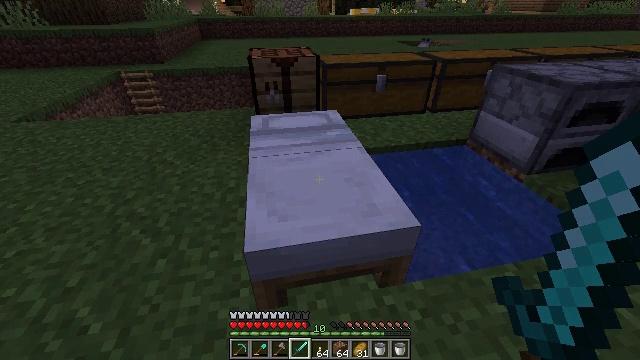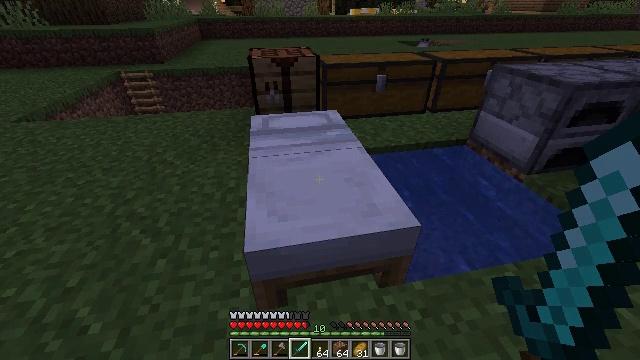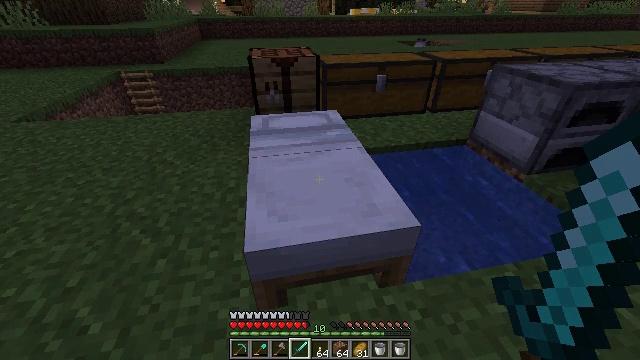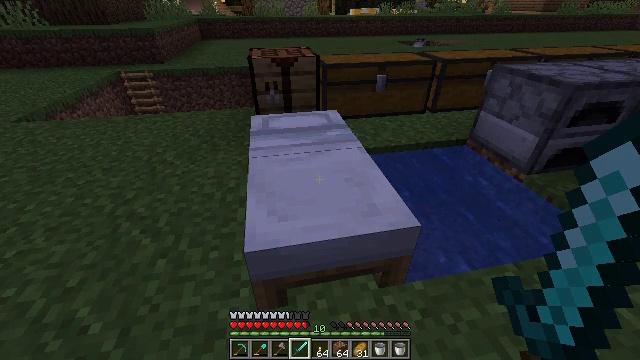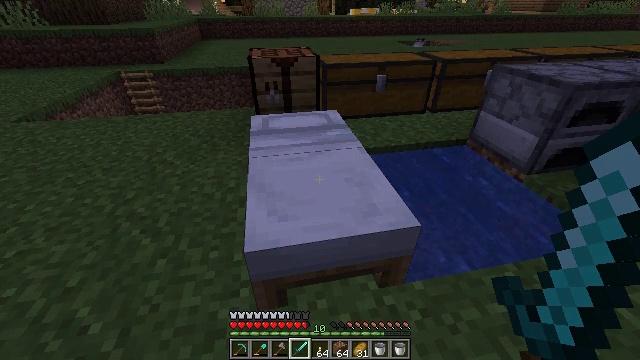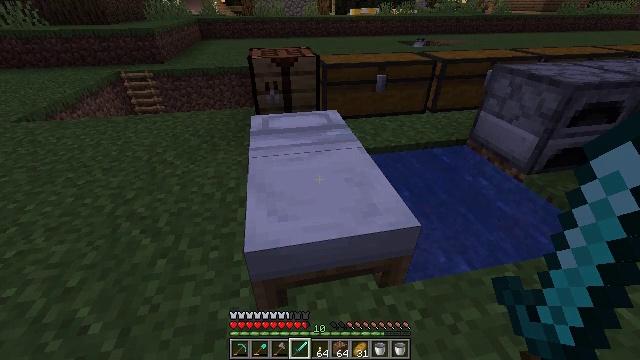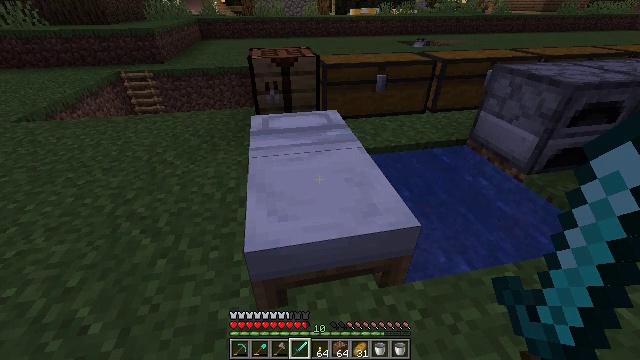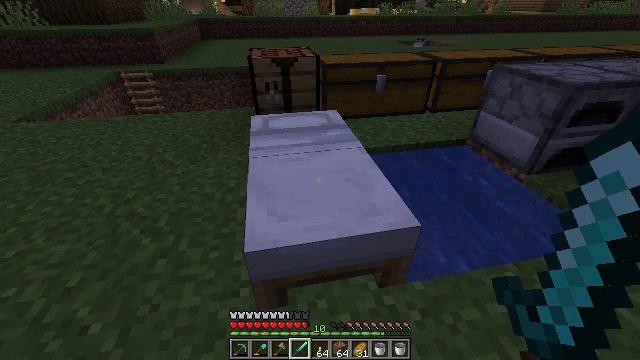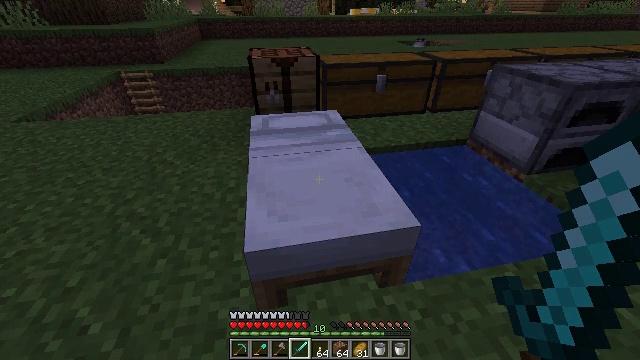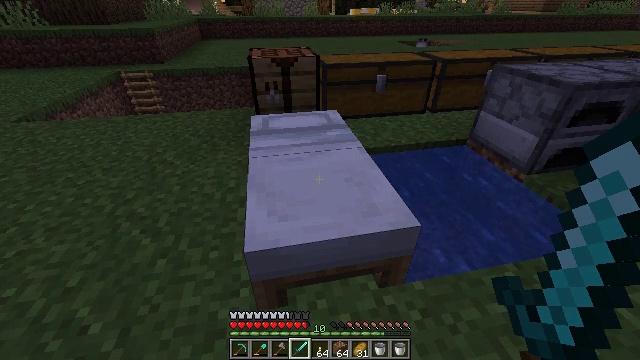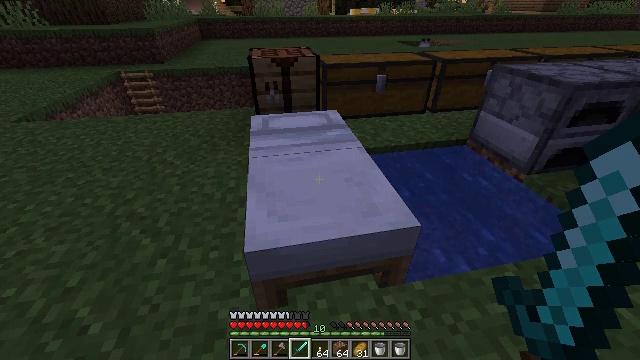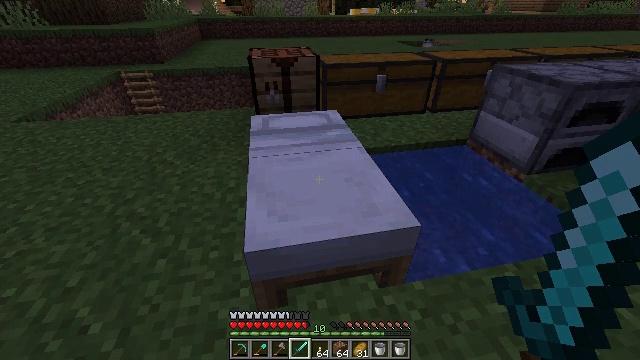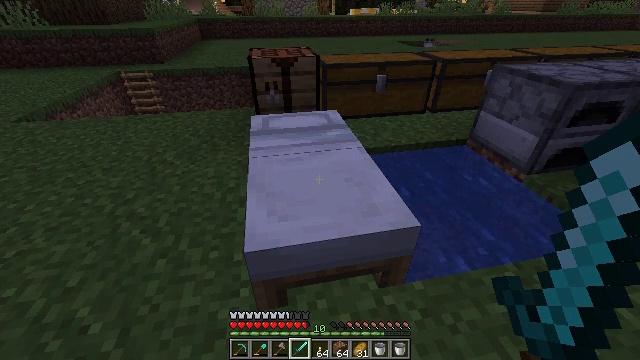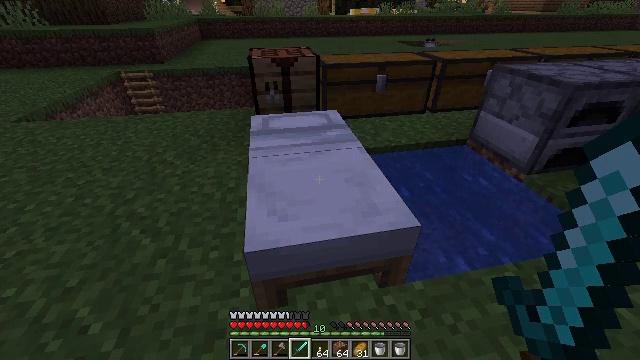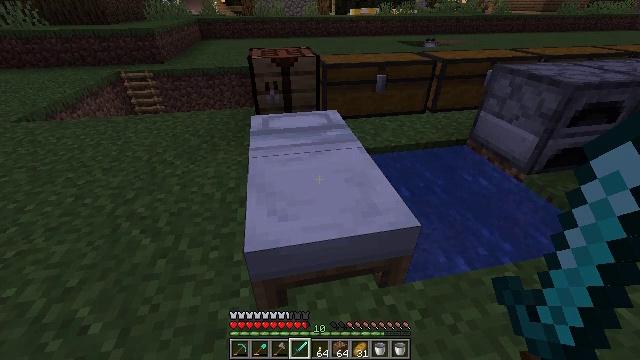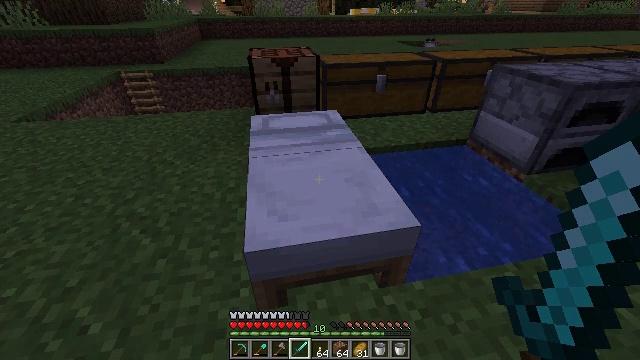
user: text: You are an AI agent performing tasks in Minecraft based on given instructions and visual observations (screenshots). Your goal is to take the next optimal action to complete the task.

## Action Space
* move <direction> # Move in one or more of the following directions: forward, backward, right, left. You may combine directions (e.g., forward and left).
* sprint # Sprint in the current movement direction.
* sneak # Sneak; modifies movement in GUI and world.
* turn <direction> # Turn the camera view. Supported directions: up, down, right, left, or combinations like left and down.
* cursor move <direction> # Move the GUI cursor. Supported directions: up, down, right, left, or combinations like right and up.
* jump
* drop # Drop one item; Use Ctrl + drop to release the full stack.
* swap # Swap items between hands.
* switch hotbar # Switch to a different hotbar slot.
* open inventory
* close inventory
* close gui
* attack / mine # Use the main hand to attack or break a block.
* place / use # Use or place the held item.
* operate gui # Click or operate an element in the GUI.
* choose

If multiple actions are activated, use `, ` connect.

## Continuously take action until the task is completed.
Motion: motion action
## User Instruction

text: Dig up potatoes from the soil.
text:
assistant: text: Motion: no_op
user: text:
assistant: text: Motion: no_op
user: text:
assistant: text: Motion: no_op
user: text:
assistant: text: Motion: no_op
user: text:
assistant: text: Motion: no_op
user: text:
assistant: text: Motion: no_op
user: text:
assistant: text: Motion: no_op
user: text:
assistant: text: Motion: no_op
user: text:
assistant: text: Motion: no_op
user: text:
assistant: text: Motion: no_op
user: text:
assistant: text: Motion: no_op
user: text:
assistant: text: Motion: no_op
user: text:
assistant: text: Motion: no_op
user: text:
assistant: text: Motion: no_op
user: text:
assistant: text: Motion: no_op
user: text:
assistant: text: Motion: no_op
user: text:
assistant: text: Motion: no_op
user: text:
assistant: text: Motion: no_op
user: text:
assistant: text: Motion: no_op
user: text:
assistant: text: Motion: no_op
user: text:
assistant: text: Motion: no_op
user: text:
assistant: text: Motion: no_op
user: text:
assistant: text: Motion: no_op
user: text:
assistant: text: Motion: no_op
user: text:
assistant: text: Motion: no_op
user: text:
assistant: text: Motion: no_op
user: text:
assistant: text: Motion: no_op
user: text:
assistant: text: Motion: no_op
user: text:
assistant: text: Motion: no_op
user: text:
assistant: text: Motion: no_op